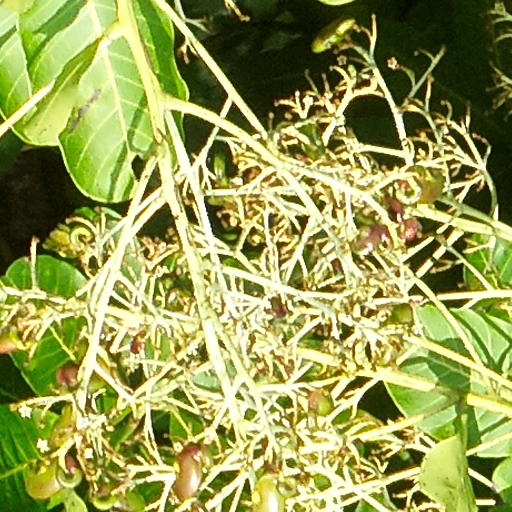
Species: Anacardium excelsum
GBIF accepted scientific name: Anacardium excelsum
Crown area (m\u00b2): 257.051